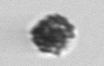
Label: coccolithophorid